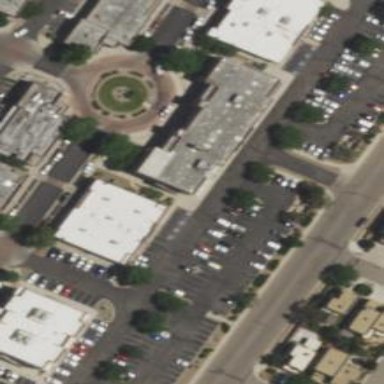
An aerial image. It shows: Commercial building.